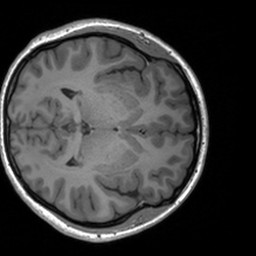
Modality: T1w
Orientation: axial
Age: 21
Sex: female
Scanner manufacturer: siemens
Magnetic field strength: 3 T
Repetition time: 1.9 s
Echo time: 0.00226 s